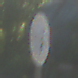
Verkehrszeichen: VerbotUeberholenEinspurigeFahrzeuge
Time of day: SunriseSunset
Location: Outdoor (Suburban)
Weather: PartlyCloudy
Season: NotSpecified
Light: Natural